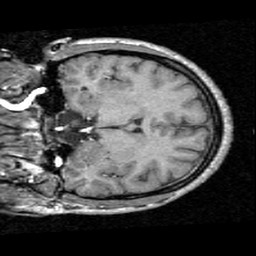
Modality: T1w
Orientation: coronal
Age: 29
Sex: female